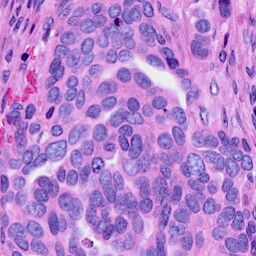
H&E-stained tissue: Ovarian